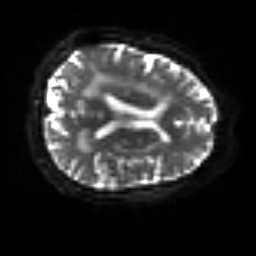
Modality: sbref
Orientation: axial
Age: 62
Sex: female
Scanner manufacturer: siemens
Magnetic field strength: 3 T
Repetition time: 3.2 s
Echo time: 0.081 s